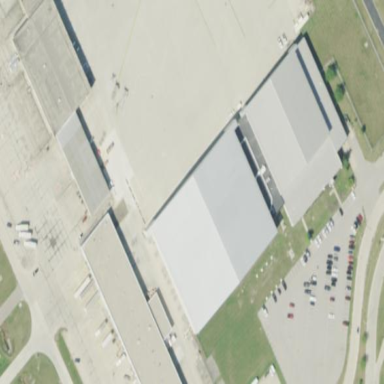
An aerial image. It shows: Hangar at the airport.